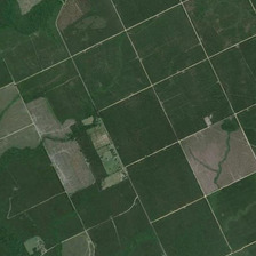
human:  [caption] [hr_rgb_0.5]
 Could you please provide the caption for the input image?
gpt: there is a bare land near the farm .

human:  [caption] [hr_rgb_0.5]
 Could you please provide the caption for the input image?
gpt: There are many different green squares in the big farmland.

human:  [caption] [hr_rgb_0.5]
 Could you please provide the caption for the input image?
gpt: Farmland in this area is divided into small sections.

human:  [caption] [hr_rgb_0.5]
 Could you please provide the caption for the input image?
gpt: There are many different green squares in large farmland.

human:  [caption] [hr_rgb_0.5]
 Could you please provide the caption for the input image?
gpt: The farmland in this area is divided into small plots.